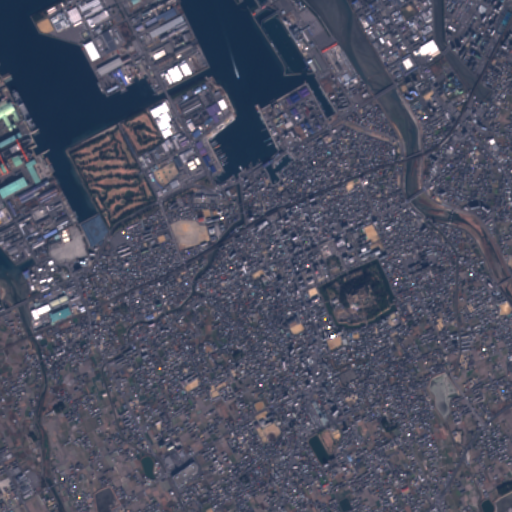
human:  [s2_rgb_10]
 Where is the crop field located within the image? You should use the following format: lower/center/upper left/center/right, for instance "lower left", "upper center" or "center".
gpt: The crop field is located in the lower left of the image.
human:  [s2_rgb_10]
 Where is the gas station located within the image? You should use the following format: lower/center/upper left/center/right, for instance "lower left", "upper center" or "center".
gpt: The gas station is located in the lower center of the image.
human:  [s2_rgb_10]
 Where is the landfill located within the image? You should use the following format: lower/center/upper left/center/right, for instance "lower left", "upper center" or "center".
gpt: There is no landfill in the image.